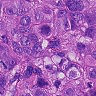
Metastatic tissue present: yes